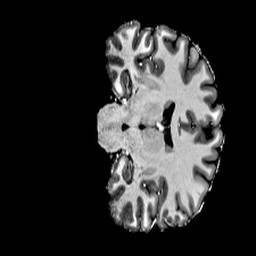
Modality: T1w
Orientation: coronal
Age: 24
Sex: male
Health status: healthy
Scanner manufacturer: siemens
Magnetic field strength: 6.98 T
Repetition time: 6 s
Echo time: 0.00302 s